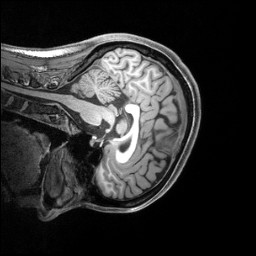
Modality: T1w
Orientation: sagittal
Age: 24
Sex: female
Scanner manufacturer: siemens
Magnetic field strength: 3 T
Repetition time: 2.4 s
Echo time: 0.00219 s